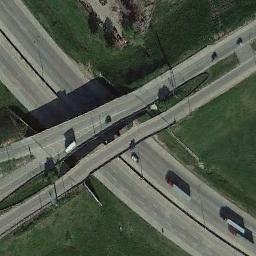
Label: overpass